Question: Rather than use an event generated by an input device, I want to use a custom event that will be raised programatically in the code-behind as an EventTrigger in my xaml.
This should be laughably easy but I can't find an example anywhere.
Here's what I've come up with from studying WPF4 Unleashed Chapter 6, <URL>, and many others:
'''
namespace RoutedEventTrigger
{
public partial class MainWindow : Window
{
public MainWindow()
{
InitializeComponent();
RaiseEvent(new RoutedEventArgs(fooEvent, this));
}
public static readonly RoutedEvent fooEvent = EventManager.RegisterRoutedEvent(
"foo", RoutingStrategy.Direct, typeof(RoutedEventHandler), typeof(MainWindow));
// Provide CLR accessors for the event
public event RoutedEventHandler foo
{
add { AddHandler(fooEvent, value); }
remove { RemoveHandler(fooEvent, value); }
}
}
}
'''

P.S. Please be gentle, I am relatively new to WPF.
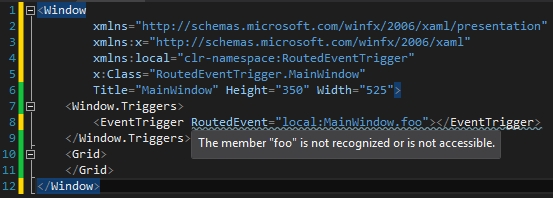
Answer: Okuma Scott,
Have you tried to build (rebuild) the project. WPF requires you to build the project in order for the project changes to be visible to the XAML parser. Using the code below builds just fine.
'''
public partial class MainWindow : Window
{
public MainWindow() => InitializeComponent();
public static readonly RoutedEvent fooEvent = EventManager.RegisterRoutedEvent("foo",
RoutingStrategy.Direct, typeof(RoutedEventHandler), typeof(MainWindow));
// Provide CLR accessors for the event
public event RoutedEventHandler foo
{
add => AddHandler(fooEvent, value);
remove => RemoveHandler(fooEvent, value);
}
}
'''
'''
<Window x:Class="WpfApplication3.MainWindow"
xmlns="http://schemas.microsoft.com/winfx/2006/xaml/presentation"
xmlns:x="http://schemas.microsoft.com/winfx/2006/xaml"
xmlns:local="clr-namespace:WpfApplication3"
Title="MainWindow" Height="350" Width="525">
<Window.Triggers>
<EventTrigger RoutedEvent="local:MainWindow.foo" />
</Window.Triggers>
</Window>
'''
The same parser error was displayed until the project was re-built.